Question: I created a UITableViewController with static table view cell content. I want all the titles and rows to be static. But I want the detail section to be dynamic as seen in the example below. (The Jetwork , On)
Do I have to make the table dynamic or is there another method for this?

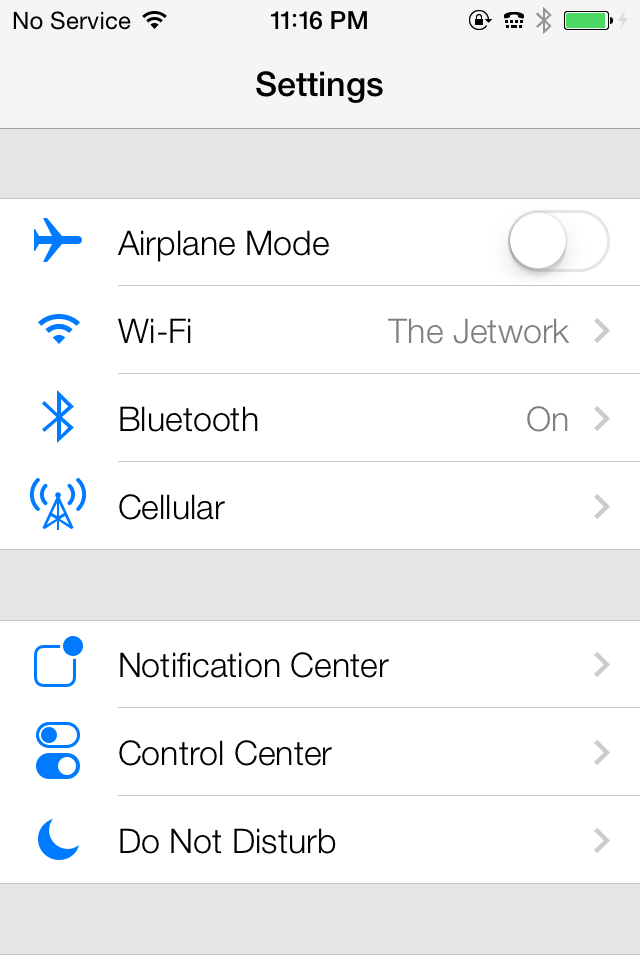
Answer: Make IBOutlet connections of UI controls whom values you want to modify, and set your value where needed.